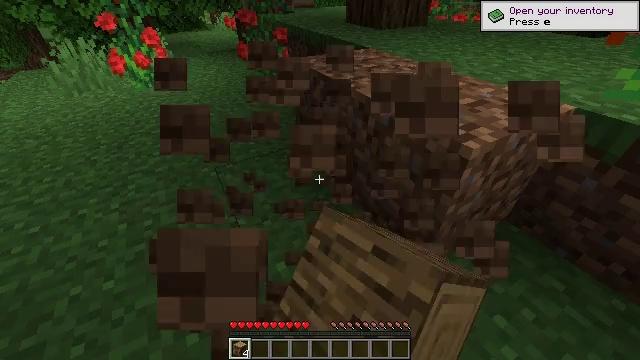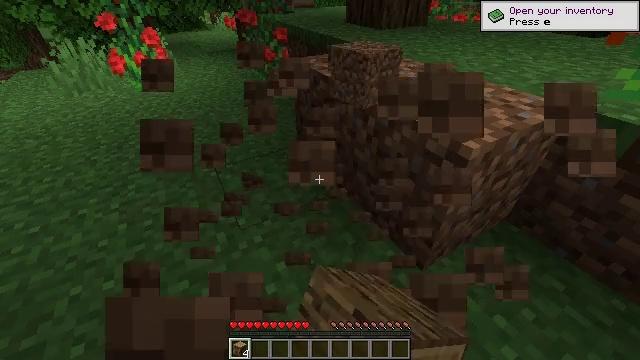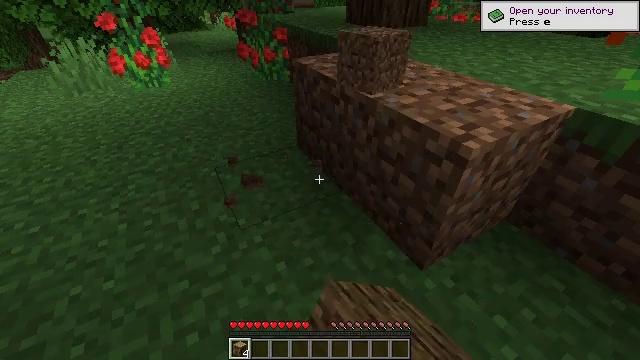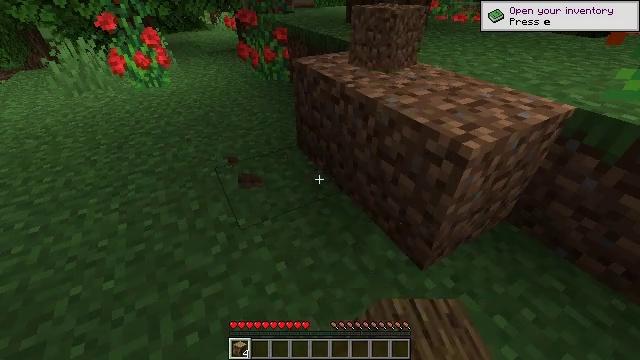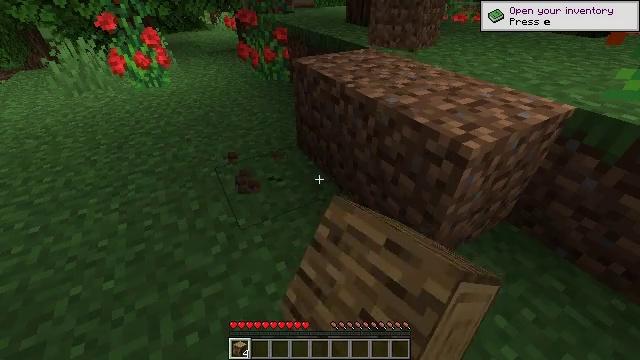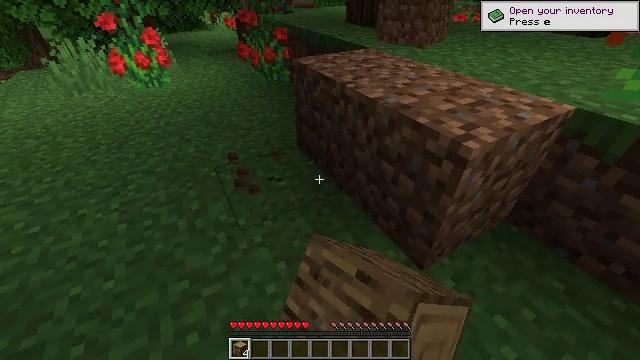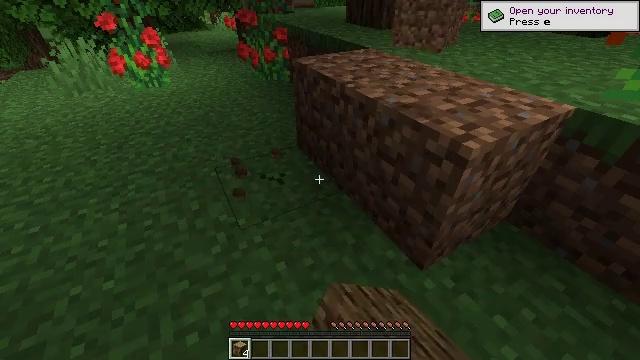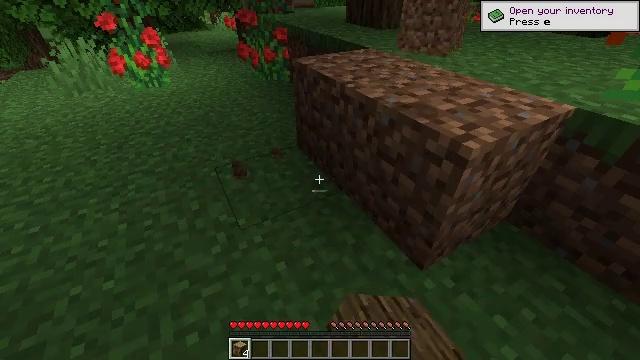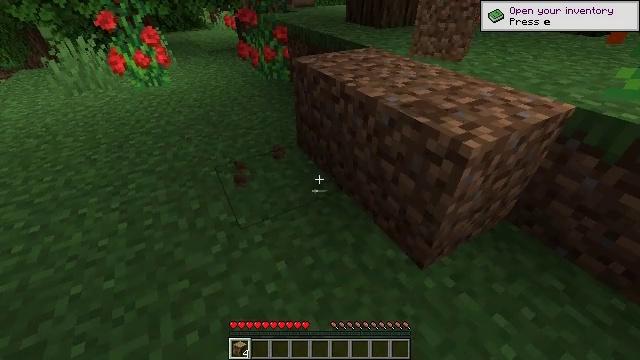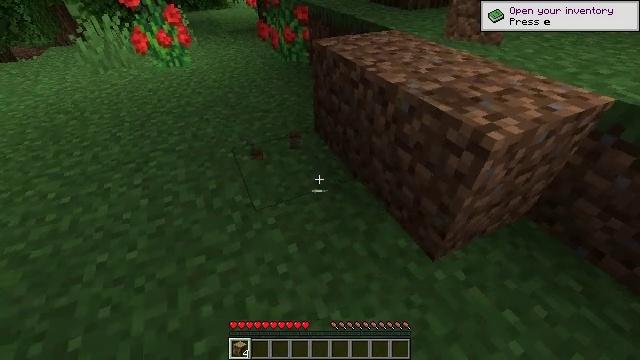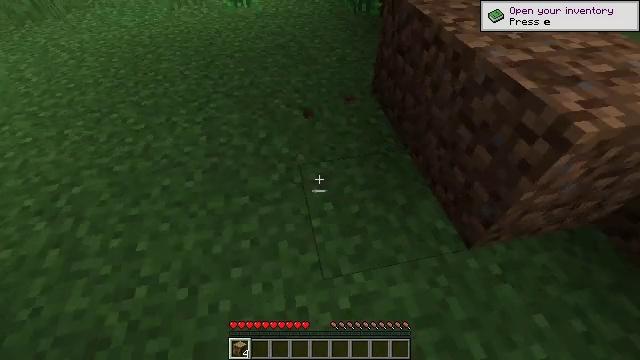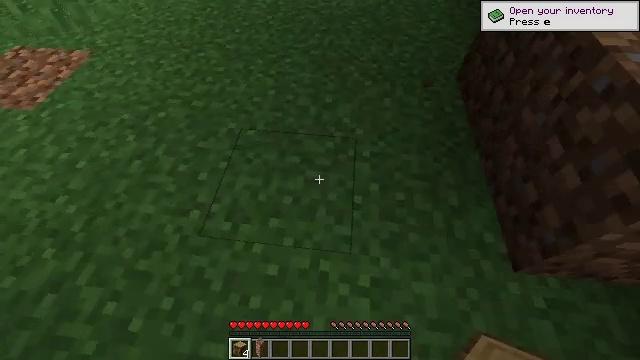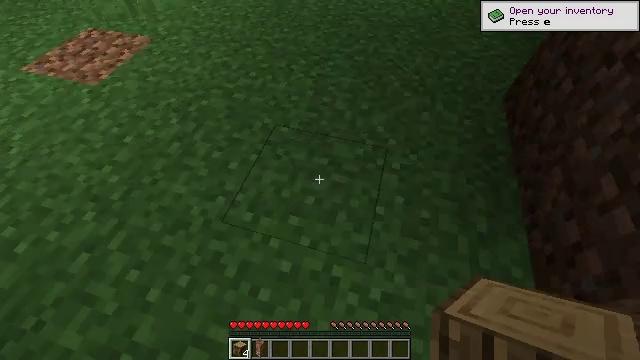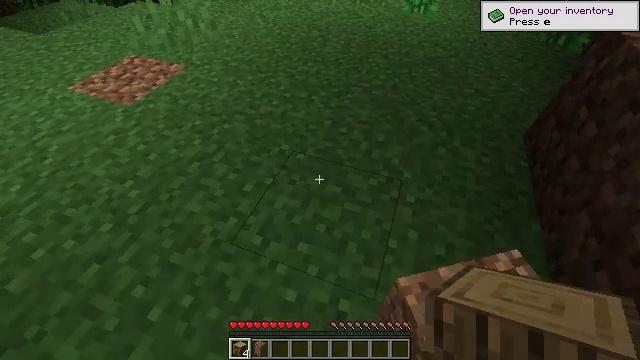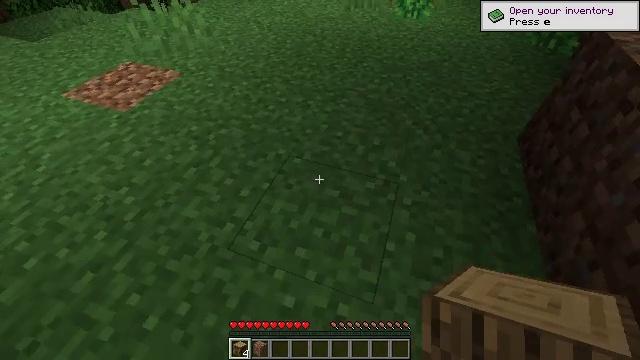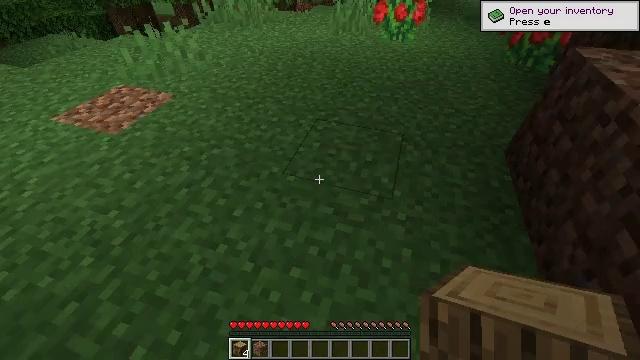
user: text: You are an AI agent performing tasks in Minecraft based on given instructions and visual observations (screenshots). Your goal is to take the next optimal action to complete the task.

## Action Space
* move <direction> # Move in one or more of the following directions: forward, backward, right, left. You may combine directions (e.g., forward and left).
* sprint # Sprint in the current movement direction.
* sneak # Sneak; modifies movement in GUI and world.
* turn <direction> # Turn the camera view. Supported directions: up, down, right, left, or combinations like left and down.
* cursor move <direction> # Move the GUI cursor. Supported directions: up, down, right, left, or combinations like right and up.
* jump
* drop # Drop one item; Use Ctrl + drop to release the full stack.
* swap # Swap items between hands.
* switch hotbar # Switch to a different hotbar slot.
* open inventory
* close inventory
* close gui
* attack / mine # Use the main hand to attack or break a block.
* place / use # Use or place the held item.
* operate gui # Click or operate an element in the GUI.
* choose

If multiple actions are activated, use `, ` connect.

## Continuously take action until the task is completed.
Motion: motion action
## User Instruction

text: Take logs to craft oak wood.
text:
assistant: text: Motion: attack / mine
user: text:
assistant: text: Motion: attack / mine
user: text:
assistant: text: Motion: attack / mine
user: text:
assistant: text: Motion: attack / mine
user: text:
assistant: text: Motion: attack / mine
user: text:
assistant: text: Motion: attack / mine
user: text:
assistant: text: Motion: no_op
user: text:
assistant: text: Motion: no_op
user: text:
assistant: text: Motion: turn left and down
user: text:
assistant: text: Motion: turn left and down
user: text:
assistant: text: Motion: turn left and down
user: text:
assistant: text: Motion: turn left
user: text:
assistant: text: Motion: turn left and up
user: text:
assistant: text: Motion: turn right
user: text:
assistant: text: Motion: turn right and up
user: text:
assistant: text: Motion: turn up
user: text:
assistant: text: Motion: turn left
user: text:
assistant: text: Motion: turn left and down
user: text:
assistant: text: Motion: turn down
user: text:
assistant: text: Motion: move back
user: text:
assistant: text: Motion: move back
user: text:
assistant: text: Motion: move back, turn right and up
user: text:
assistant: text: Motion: turn right and up
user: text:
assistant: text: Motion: turn right
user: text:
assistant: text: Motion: no_op
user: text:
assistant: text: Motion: no_op
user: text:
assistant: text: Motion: no_op
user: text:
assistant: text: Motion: turn right and up
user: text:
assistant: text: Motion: turn right and up
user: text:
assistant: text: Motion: turn right and up